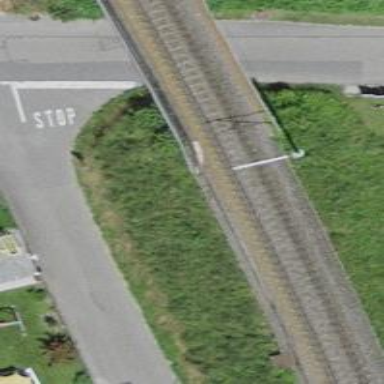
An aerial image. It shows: Railway bridge with electrified tracks and single rail.